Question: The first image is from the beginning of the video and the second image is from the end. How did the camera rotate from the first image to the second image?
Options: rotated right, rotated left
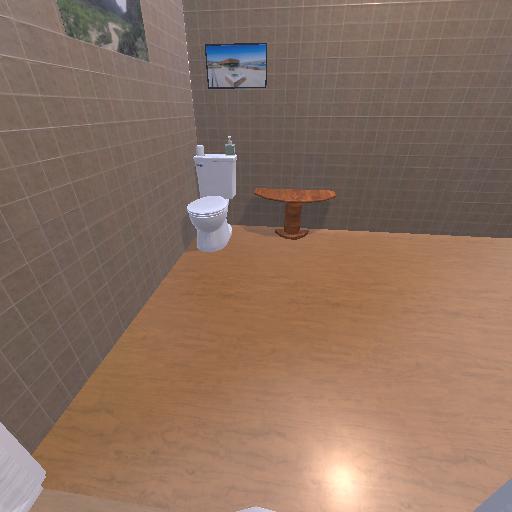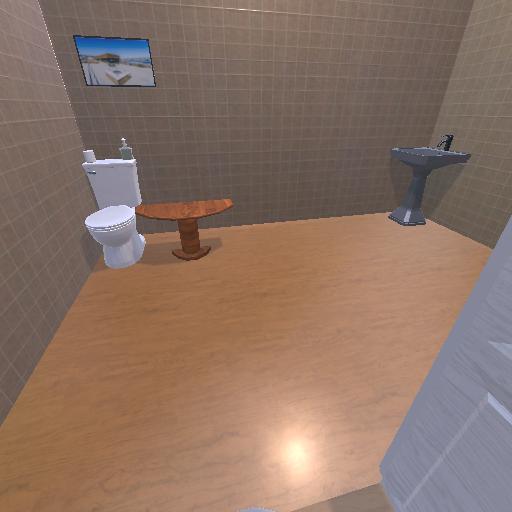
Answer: rotated right